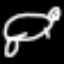
Label: frog